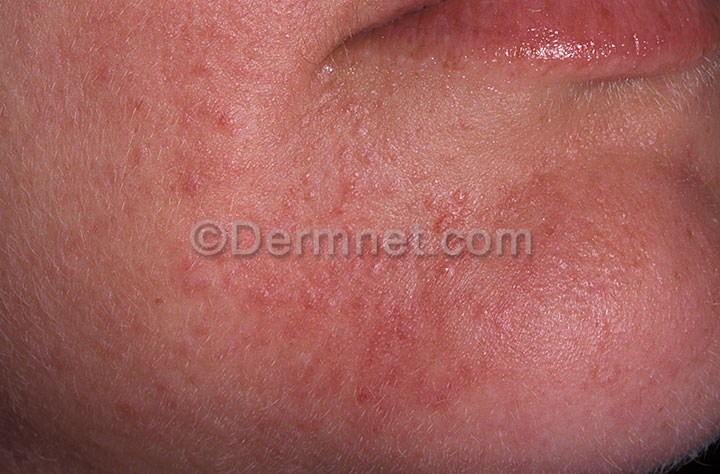
Disease: Acne and Rosacea Photos